Question: I am trying to derive an algorithm that will allow me to calculate the angular displacement in circular motion. This is a physical device that I am programming so I do have feedback of the current angular position from 0 - 2pi.I have attached a photo that will help you see what I am trying to achieve (see below). Each time the processor scans through the program updates the tags and then calculates the delta theta by taking Theta2-Theta1 and then stores it into the DeltaTheta tag. The problem is that when I complete a revolution, Theta 2 becomes 0 and Theta 1 is still something like 3pi/2 or so and thus I get a larger Delta Theta than I should. Each time the angle hits the 2 pi mark, it resets to zero. I am using this program to implement an algorithm with Fourier Analysis on a Rockwell CompactLogix PLC. For those of you concerned enough I am programming in RSLogix5000 using the "Structured Text" language. Please see this site for a manual on the language if need be. <URL>
See sample code below.
'''
ThetaOld = Theta;
Theta = SpindleActPosition; //This is feedback from the motor 0-2*pi
DeltaTheta = Theta2 - Theta1; //This is the "algorithm" I need help with
'''
I also tried this algorithm but found loop-holes in it that did not allow it to work.
'''
DeltaTheta = [(Theta2 - Theta1) + 2*pi] MOD(2*pi)
'''
I believe the MOD operator will be our friend in this but I am unable to find a solution to the problem.
The rest of the code really is irrelevant to solving this problem. Unfortunately by nature of this machine, the angle starts at the 12 o'clock position and then rotates clock-wise. I can't change this.

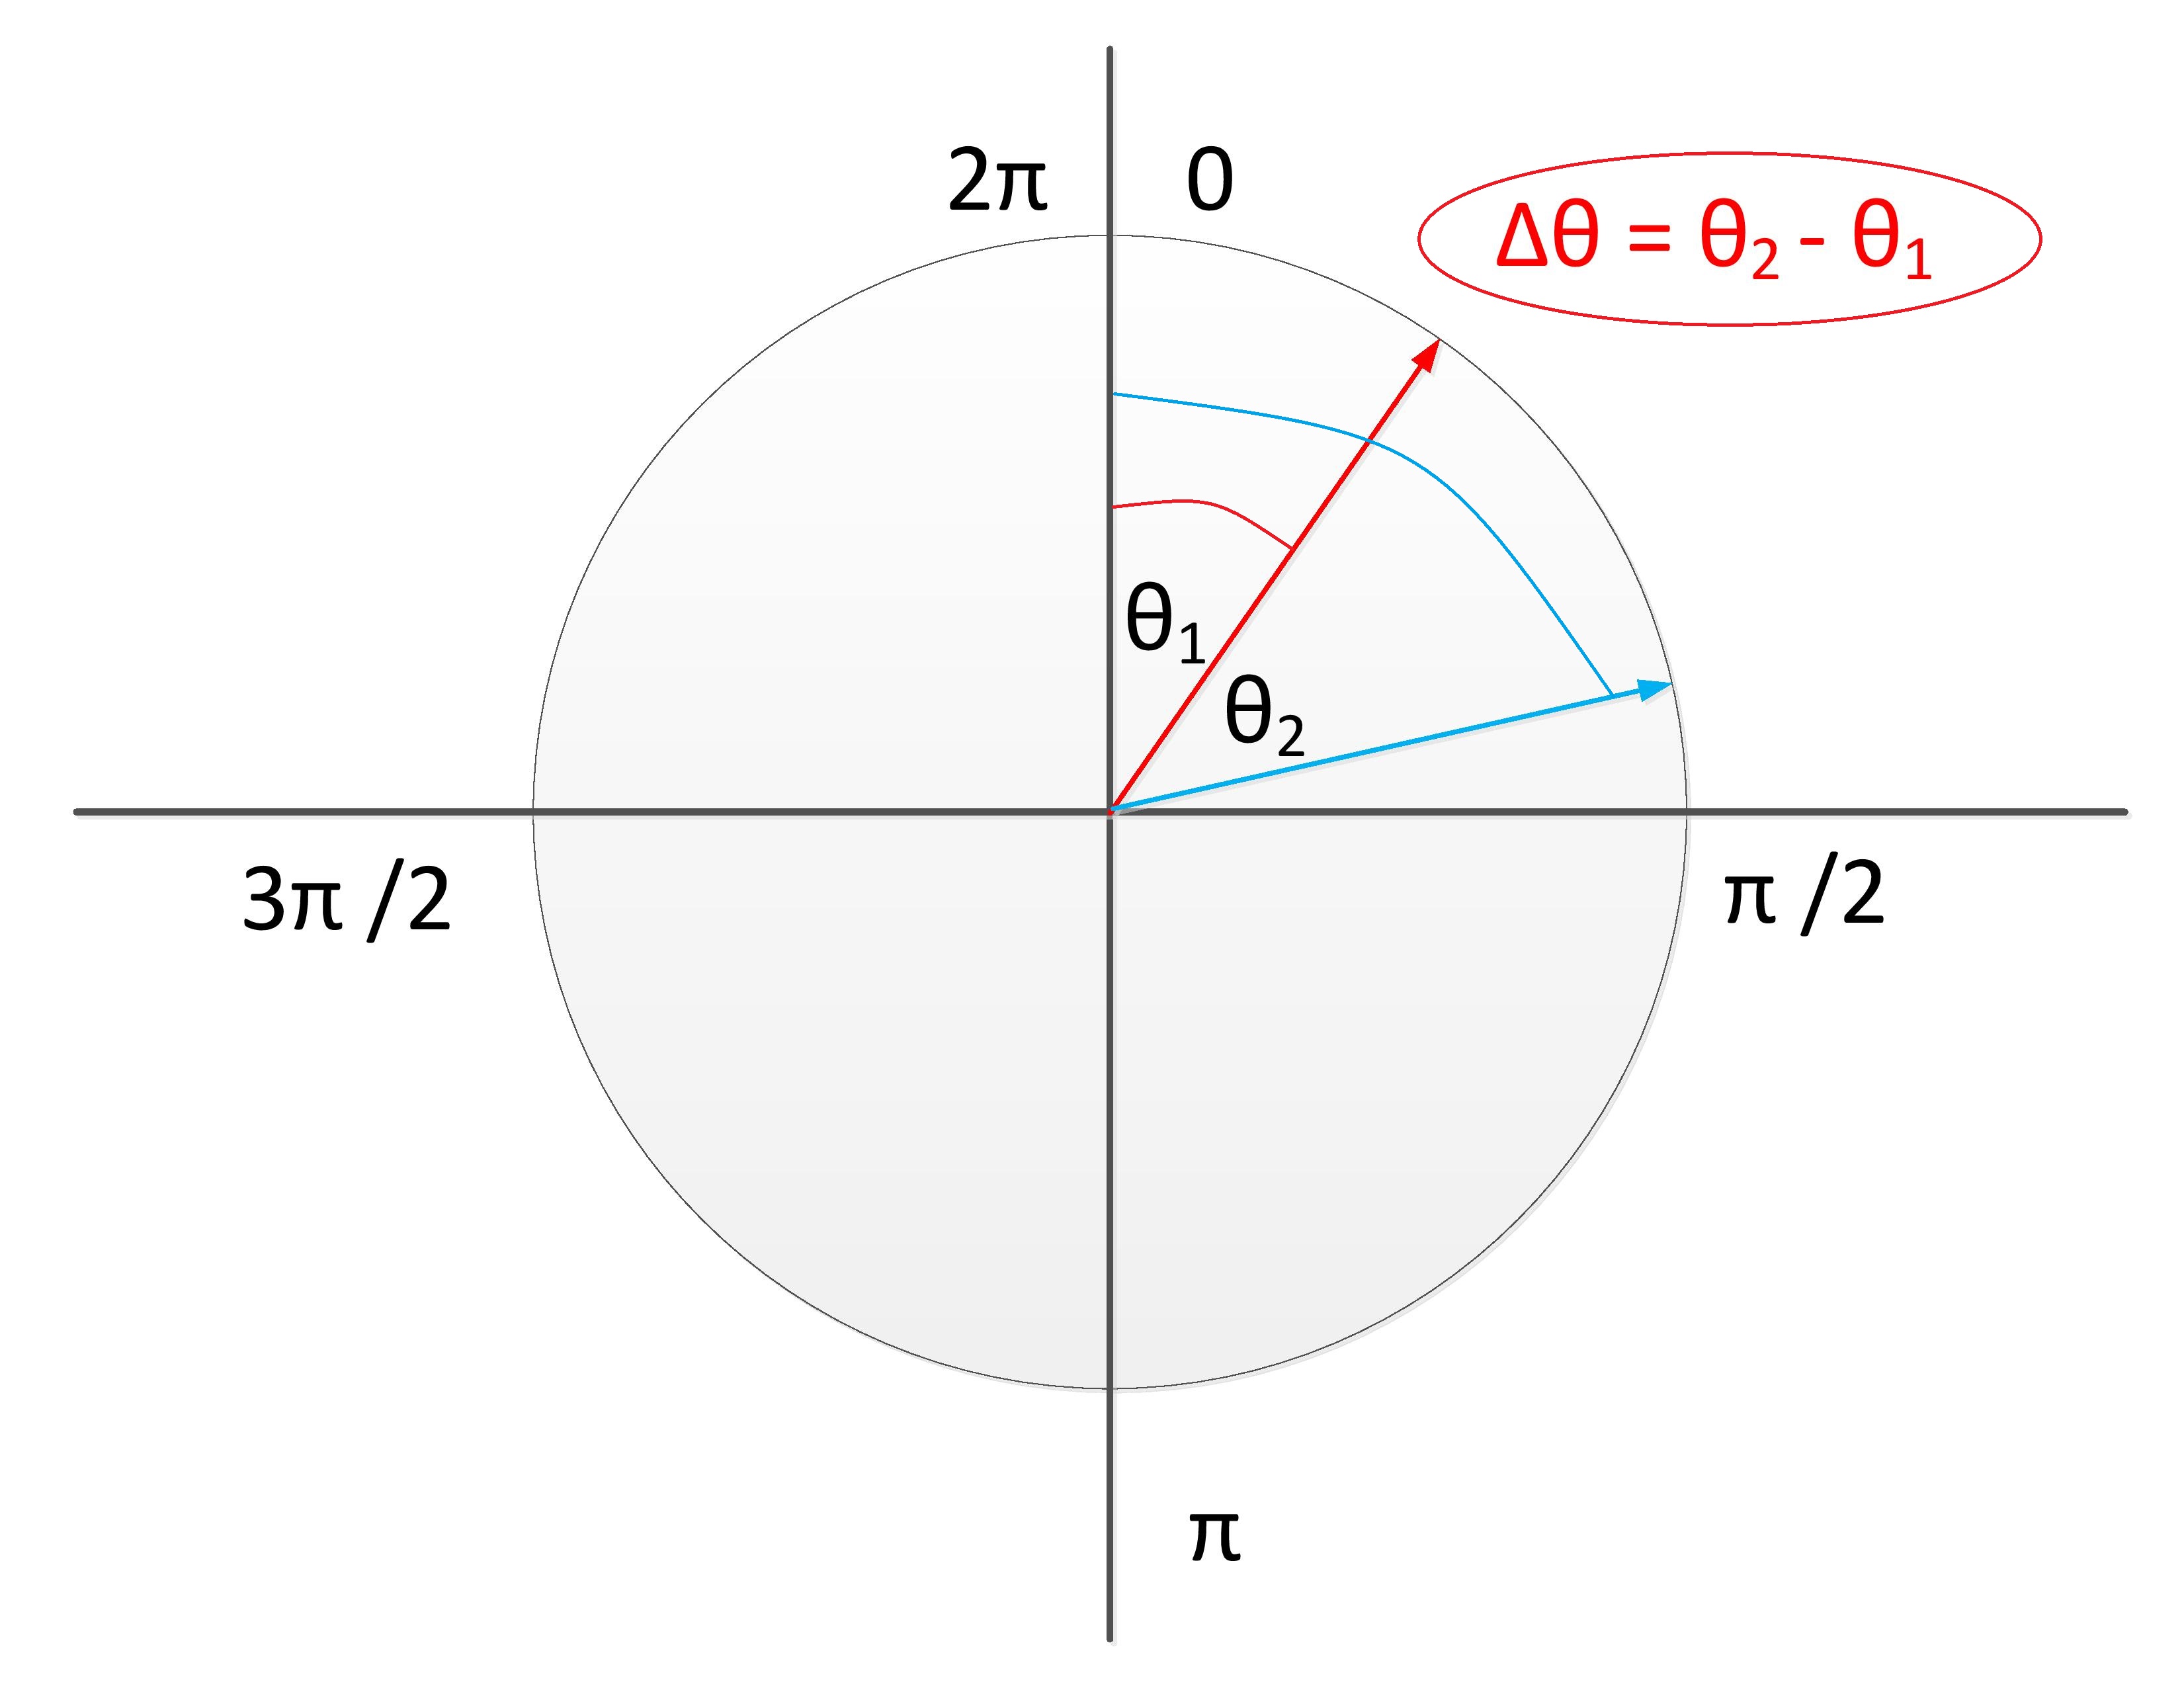
Answer: You just need to add:
'''
IF DeltaTheta < 0 THEN
DeltaTheta = DeltaTheta + 2*pi;
END_IF;
'''